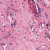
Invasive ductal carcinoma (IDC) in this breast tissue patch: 0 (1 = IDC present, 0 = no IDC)